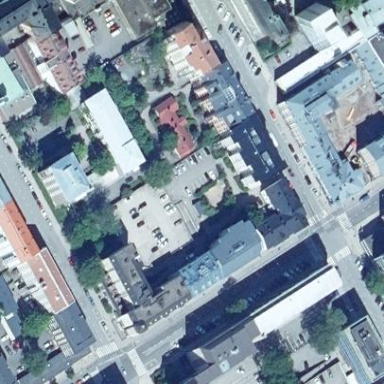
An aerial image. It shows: Residential area on city block.